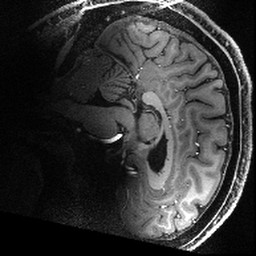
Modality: T1w
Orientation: sagittal
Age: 32
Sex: male
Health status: healthy
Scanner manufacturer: siemens
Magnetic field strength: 9.4 T
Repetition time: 3.8 s
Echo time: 0.0025 s